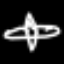
Label: airplane